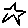
Label: star